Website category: university
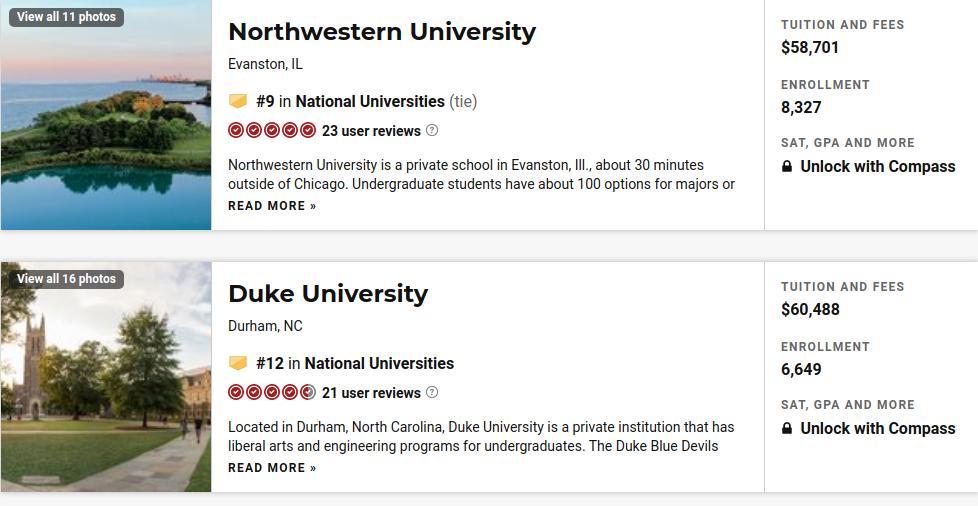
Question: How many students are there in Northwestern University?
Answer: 8,327

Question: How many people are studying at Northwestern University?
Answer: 8,327

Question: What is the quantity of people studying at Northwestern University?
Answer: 8,327

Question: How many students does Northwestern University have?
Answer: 8,327

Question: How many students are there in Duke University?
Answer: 6,649

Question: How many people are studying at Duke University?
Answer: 6,649

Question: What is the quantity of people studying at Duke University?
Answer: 6,649

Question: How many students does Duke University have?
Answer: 6,649

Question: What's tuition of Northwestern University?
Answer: $58,701

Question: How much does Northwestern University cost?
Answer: $58,701

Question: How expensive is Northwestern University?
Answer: $58,701

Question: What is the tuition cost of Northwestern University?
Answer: $58,701

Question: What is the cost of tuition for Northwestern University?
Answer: $58,701

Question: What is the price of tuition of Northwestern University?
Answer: $58,701

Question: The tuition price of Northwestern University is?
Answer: $58,701

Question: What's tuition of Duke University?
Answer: $60,488

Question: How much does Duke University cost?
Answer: $60,488

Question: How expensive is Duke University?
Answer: $60,488

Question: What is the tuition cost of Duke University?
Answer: $60,488

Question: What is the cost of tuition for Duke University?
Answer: $60,488

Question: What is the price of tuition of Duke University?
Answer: $60,488

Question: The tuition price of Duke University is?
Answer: $60,488

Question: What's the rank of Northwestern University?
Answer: #9

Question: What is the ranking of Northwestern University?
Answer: #9

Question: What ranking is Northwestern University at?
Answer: #9

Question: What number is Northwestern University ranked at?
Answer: #9

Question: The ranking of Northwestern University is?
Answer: #9

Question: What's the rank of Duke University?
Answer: #12

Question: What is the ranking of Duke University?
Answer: #12

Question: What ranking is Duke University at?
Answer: #12

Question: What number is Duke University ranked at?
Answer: #12

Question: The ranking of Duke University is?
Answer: #12

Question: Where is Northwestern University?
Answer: Evanston, IL

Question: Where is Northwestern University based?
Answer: Evanston, IL

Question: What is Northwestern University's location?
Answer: Evanston, IL

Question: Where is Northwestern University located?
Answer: Evanston, IL

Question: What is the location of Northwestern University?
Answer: Evanston, IL

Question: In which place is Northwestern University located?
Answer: Evanston, IL

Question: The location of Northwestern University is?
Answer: Evanston, IL

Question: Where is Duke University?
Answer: Durham, NC

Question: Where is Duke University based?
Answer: Durham, NC

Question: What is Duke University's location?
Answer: Durham, NC

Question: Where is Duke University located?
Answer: Durham, NC

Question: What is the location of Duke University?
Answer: Durham, NC

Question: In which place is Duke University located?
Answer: Durham, NC

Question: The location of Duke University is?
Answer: Durham, NC

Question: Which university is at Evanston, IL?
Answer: Northwestern University

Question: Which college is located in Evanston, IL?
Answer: Northwestern University

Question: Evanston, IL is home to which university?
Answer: Northwestern University

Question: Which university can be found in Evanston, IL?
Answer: Northwestern University

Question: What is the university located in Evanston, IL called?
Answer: Northwestern University

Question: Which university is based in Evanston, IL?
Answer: Northwestern University

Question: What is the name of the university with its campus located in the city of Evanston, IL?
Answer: Northwestern University

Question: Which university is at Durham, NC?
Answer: Duke University

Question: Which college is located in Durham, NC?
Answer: Duke University

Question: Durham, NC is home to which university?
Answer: Duke University

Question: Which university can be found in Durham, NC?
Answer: Duke University

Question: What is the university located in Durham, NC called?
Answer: Duke University

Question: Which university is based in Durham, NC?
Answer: Duke University

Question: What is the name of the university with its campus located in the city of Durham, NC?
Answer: Duke University

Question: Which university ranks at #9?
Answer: Northwestern University

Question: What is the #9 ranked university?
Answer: Northwestern University

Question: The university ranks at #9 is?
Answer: Northwestern University

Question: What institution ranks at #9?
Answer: Northwestern University